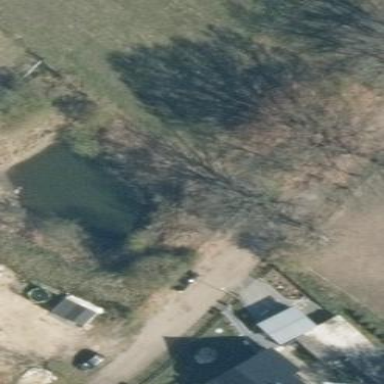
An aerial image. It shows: Serene pond surrounded by nature.